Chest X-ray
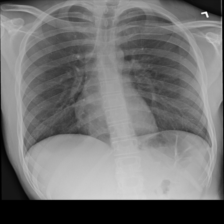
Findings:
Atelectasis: negative
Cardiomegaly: negative
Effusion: negative
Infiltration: negative
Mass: negative
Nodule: negative
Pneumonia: negative
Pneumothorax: negative
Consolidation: negative
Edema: negative
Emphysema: negative
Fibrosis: negative
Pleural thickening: negative
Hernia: negative